Interaction volume radius: 5 \u00c5
Interaction volume height: 15 \u00c5
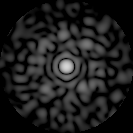
Disorder parameter: 0.8766